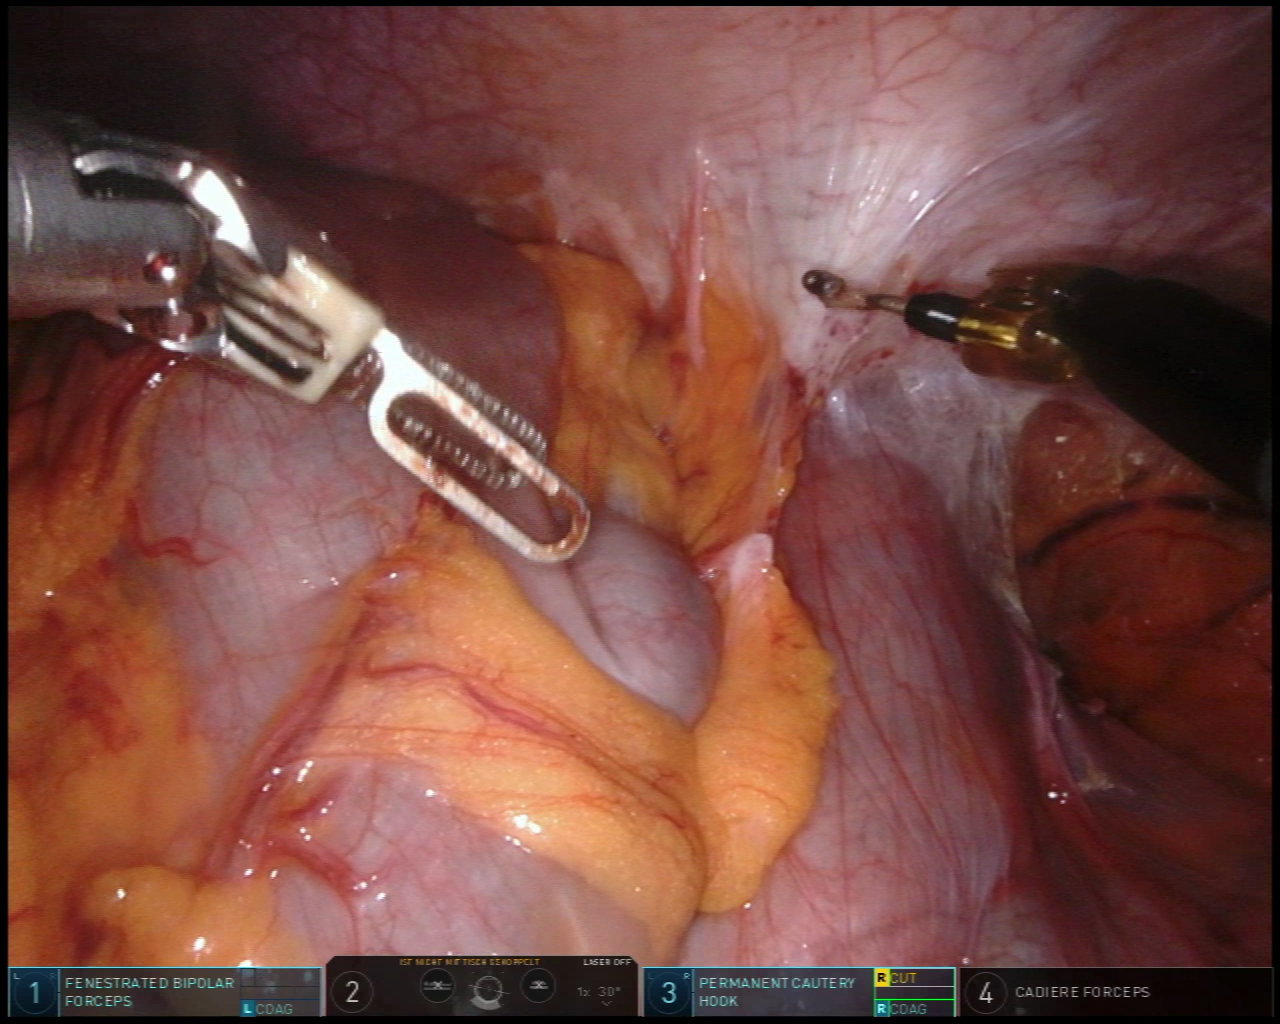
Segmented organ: abdominal_wall
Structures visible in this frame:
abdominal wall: yes
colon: yes
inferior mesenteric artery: no
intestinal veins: no
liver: no
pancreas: no
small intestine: no
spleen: no
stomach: no
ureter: no
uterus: no
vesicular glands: no